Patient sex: M
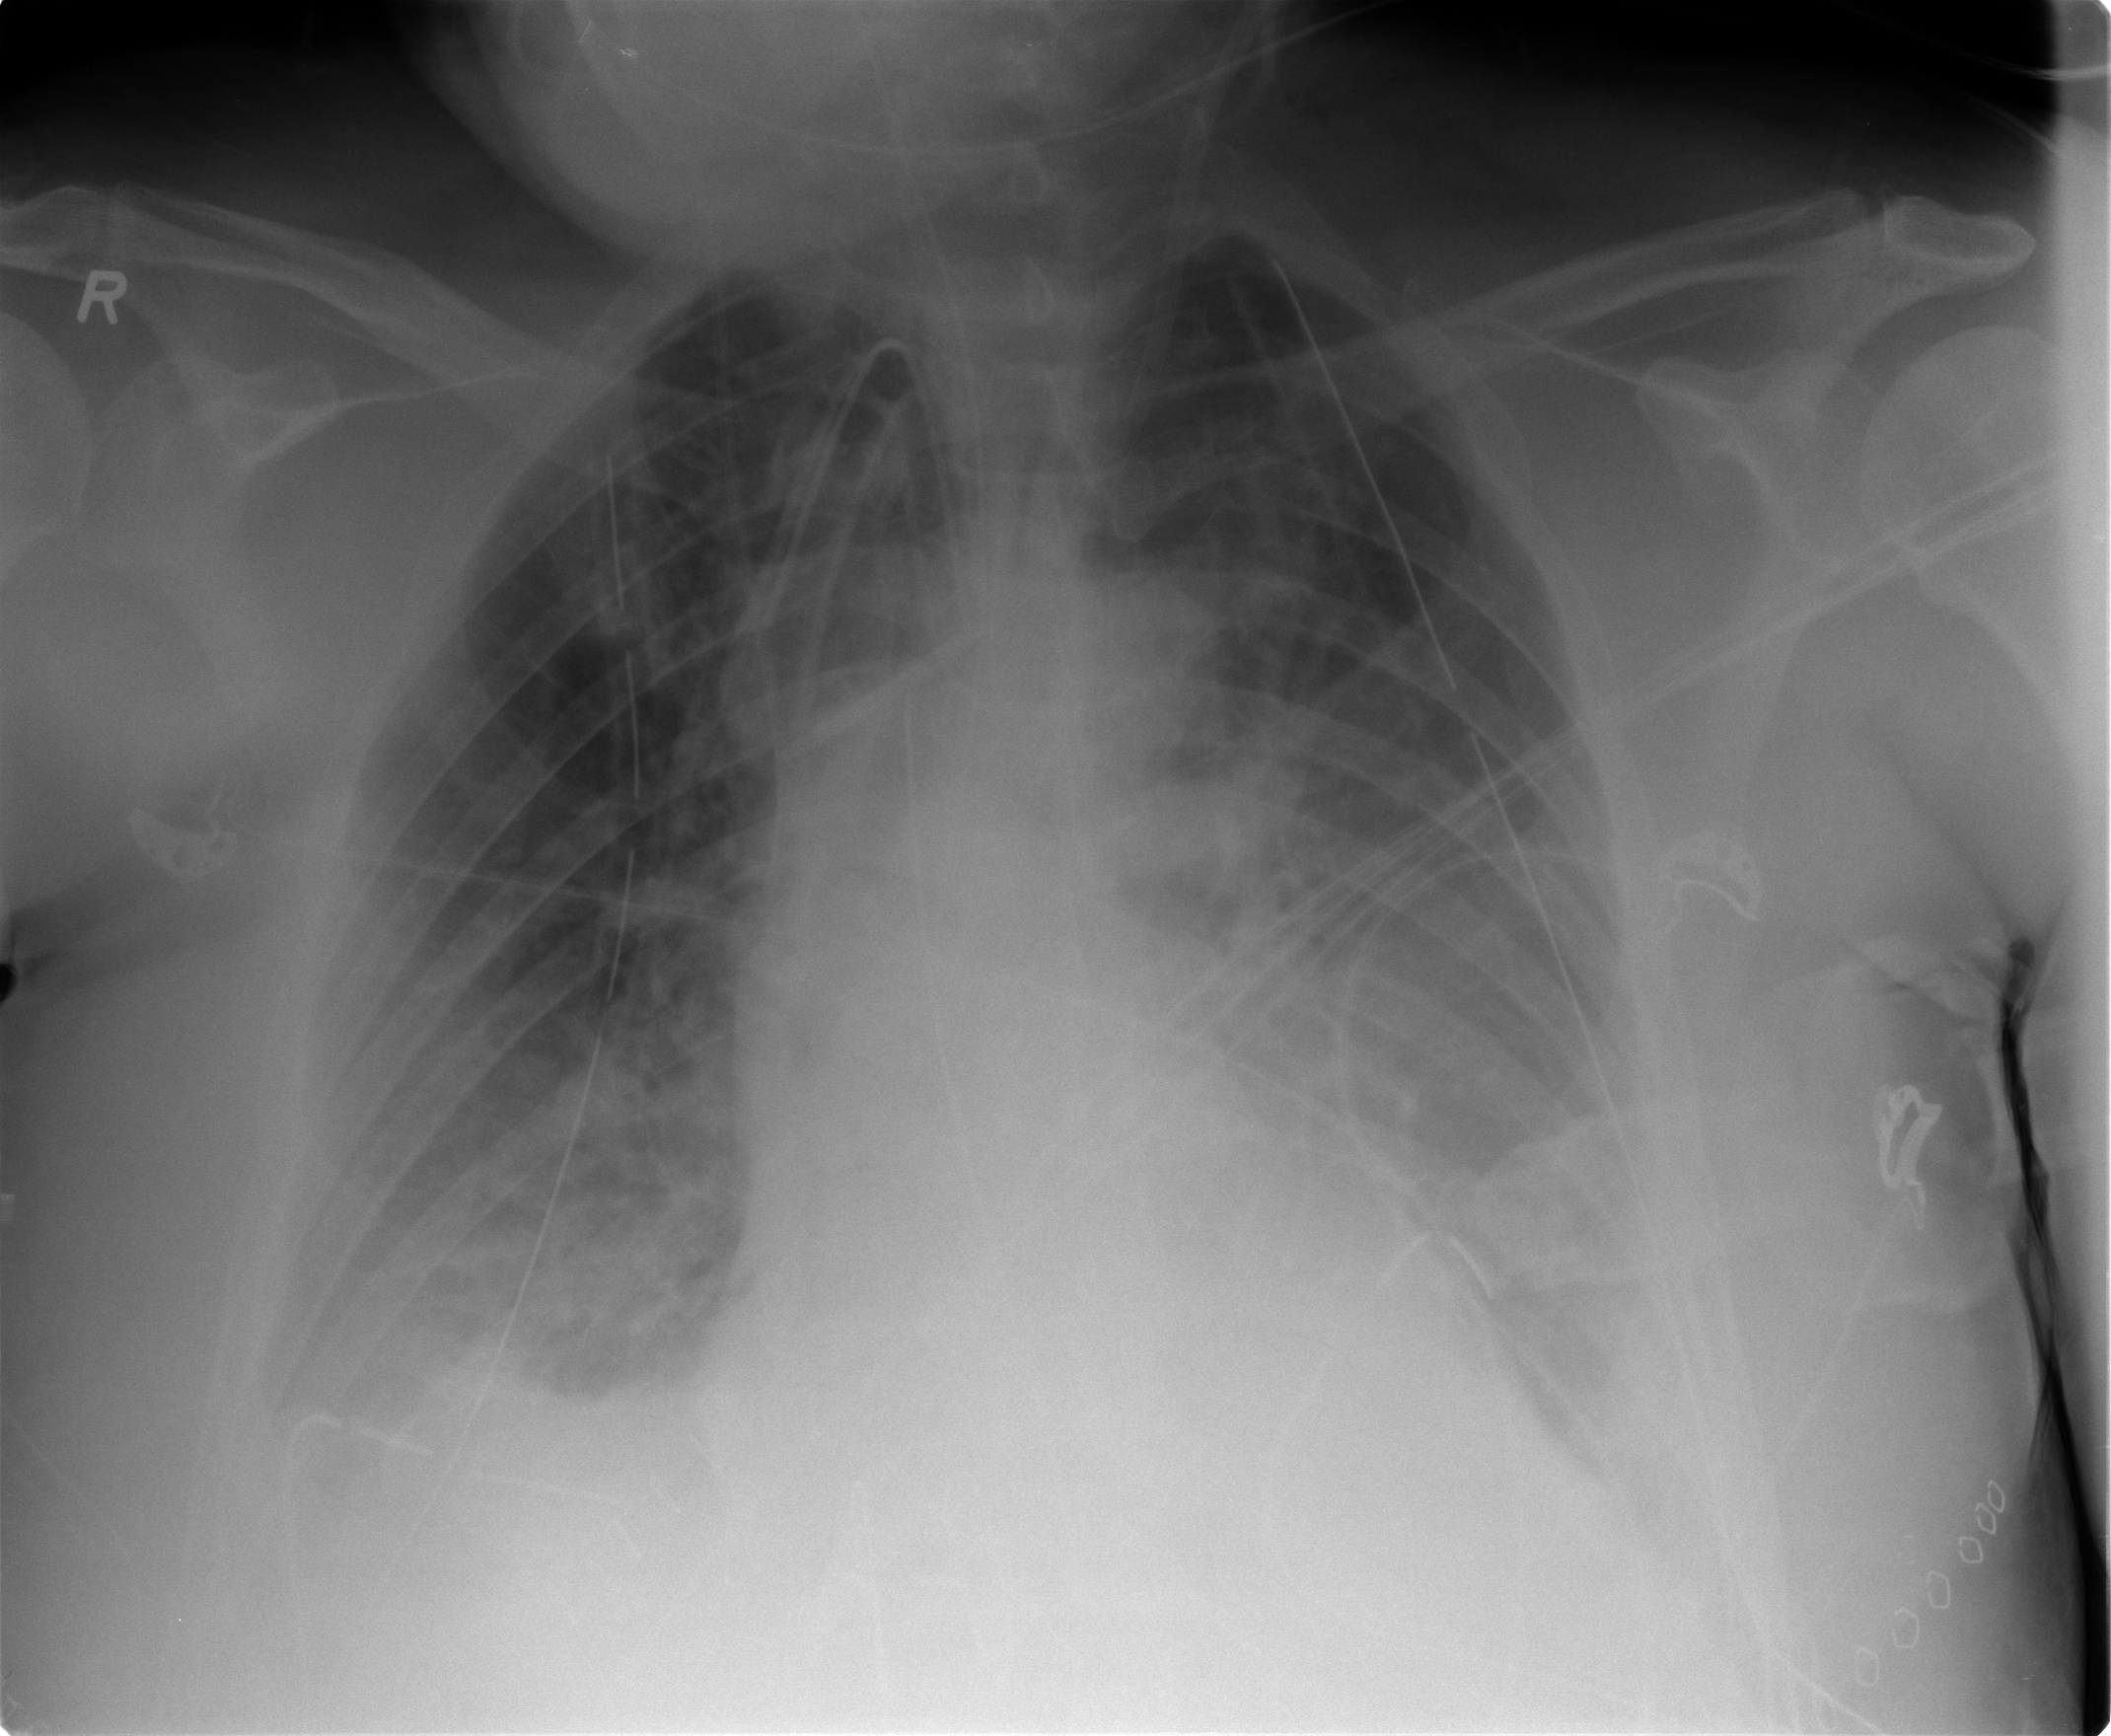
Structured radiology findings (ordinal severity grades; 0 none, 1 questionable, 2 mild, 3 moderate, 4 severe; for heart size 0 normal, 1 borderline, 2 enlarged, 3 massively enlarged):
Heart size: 2
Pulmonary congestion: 2
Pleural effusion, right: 2
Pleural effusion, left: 2
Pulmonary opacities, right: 2
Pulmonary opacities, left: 2
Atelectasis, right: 2
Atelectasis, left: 2